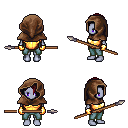
a pixel art fantasy rpg character, female body template, dark elf, purple skin, gold chest armor, teal pants, brunette bangs hairstyle, cloth hood, gold gloves, spear, four views (front, back, left, right), 2x2 character sprite sheet, small pixel art, hard edges, no anti-aliasing